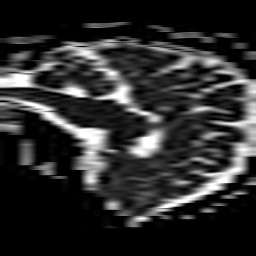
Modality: ADC
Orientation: sagittal
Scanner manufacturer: philips
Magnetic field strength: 3 T
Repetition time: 3.993 s
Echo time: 0.06084 s